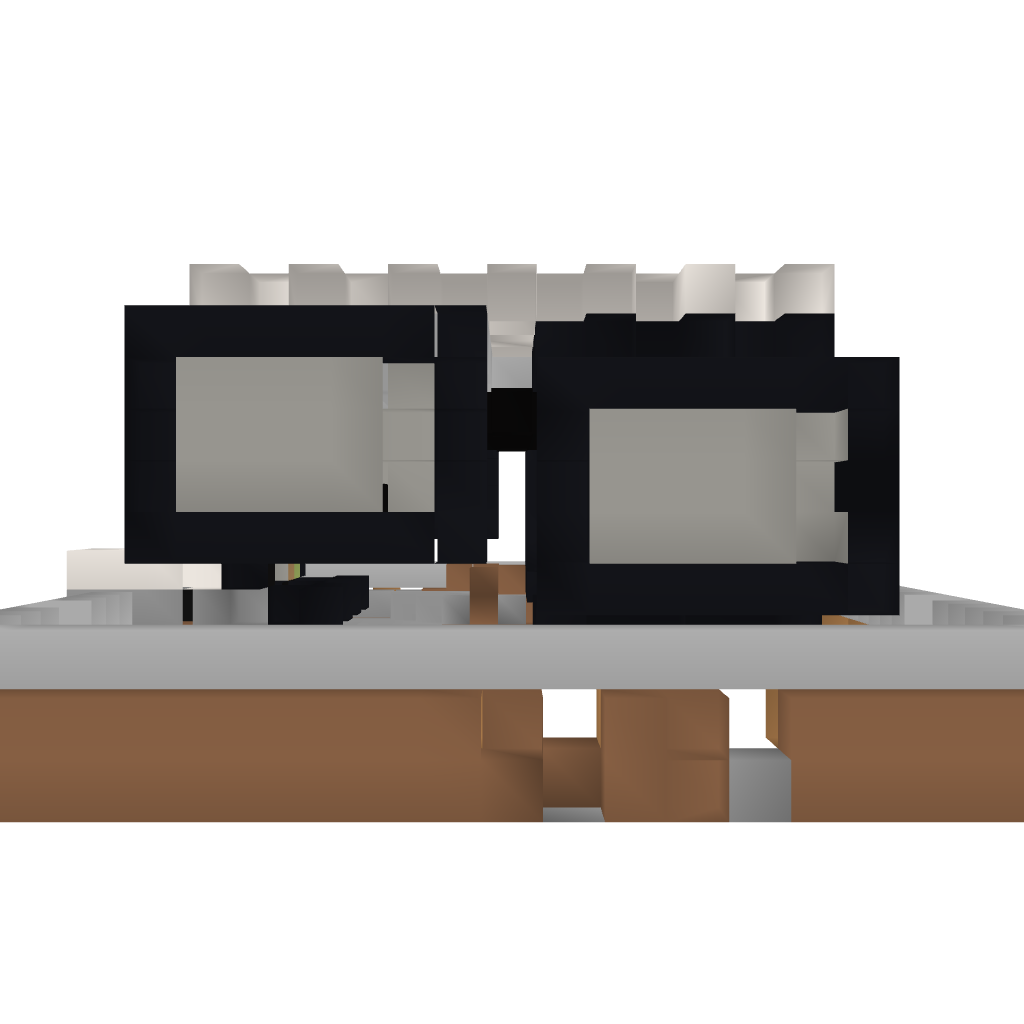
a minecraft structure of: Modern House #1